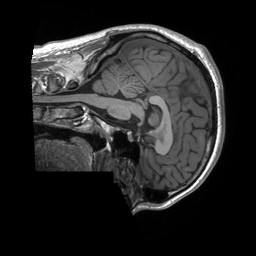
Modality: T1w
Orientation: sagittal
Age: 18
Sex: male
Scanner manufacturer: siemens
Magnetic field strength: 3 T
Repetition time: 2.3 s
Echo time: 0.00232 s